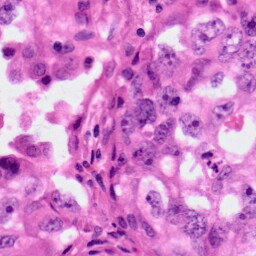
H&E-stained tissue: Lung